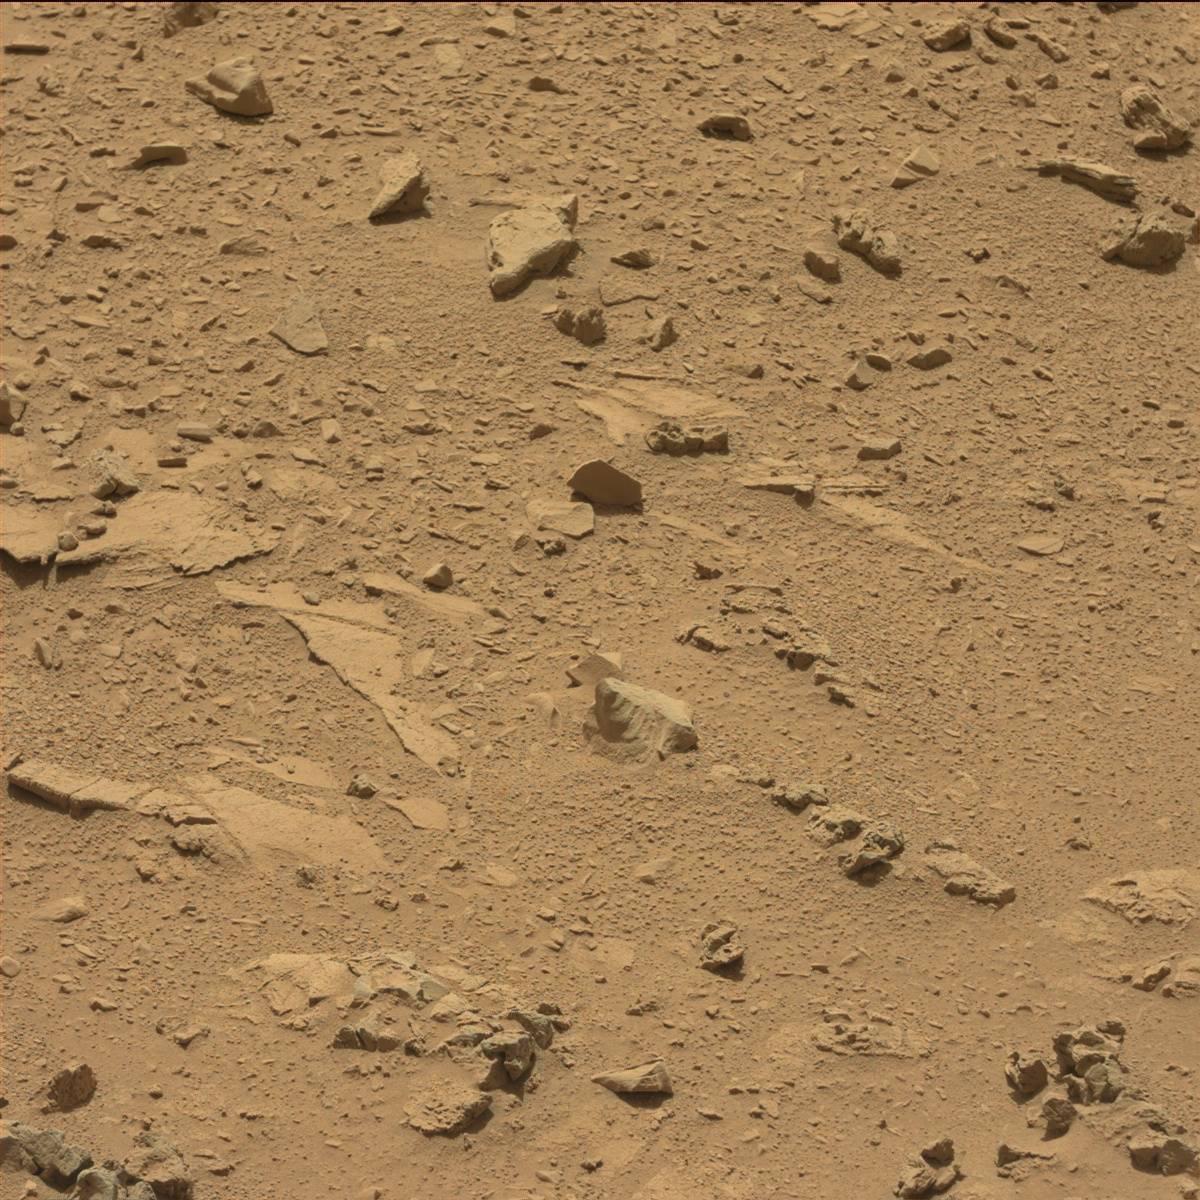
Terrain classes present: Bedrock, Rock, Sand / Soil